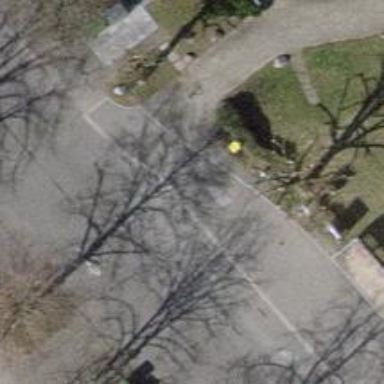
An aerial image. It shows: Post box.